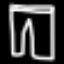
Label: pants